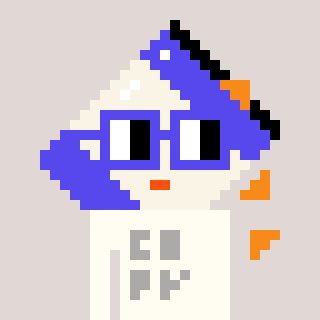
a pixel art character with square blue glasses, a chips-shaped head and a grayscale-colored body on a warm background